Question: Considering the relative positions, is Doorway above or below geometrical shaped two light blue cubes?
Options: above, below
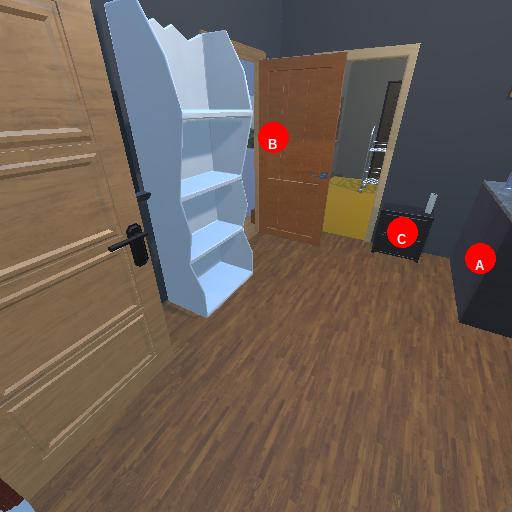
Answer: above